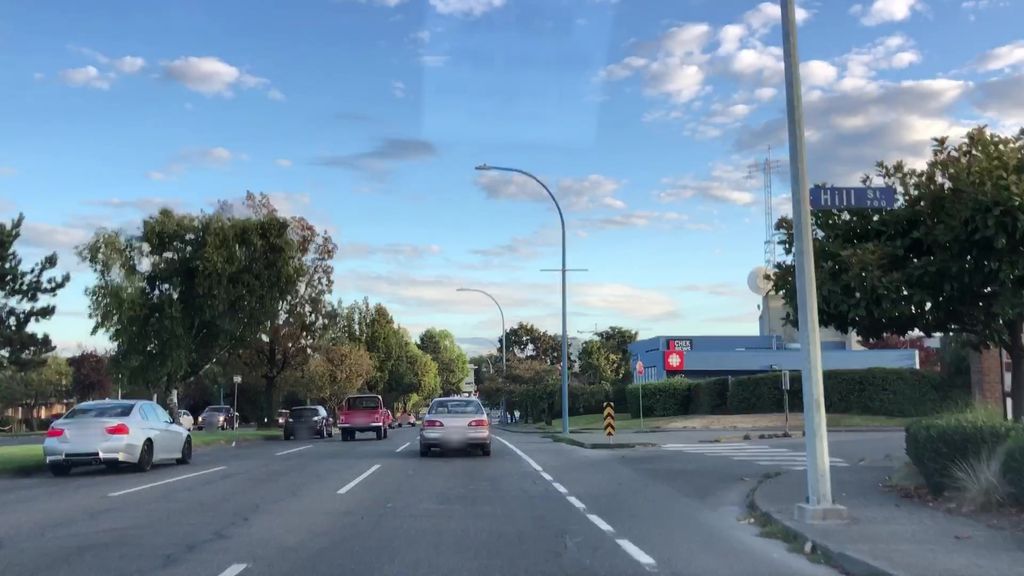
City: victoria